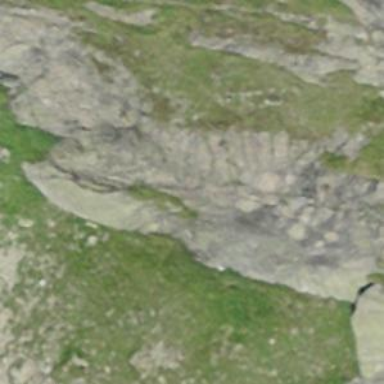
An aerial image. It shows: Natural cliff.